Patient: sex M, age 51
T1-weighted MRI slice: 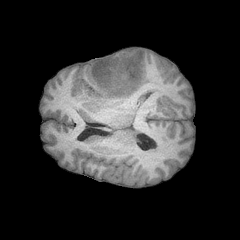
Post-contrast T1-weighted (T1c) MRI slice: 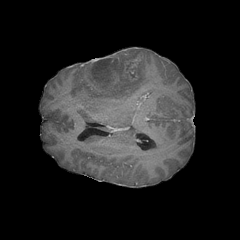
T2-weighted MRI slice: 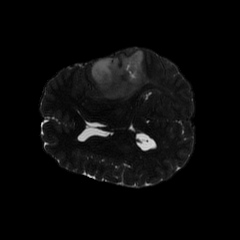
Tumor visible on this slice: yes
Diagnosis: Astrocytoma, IDH-mutant
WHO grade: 4